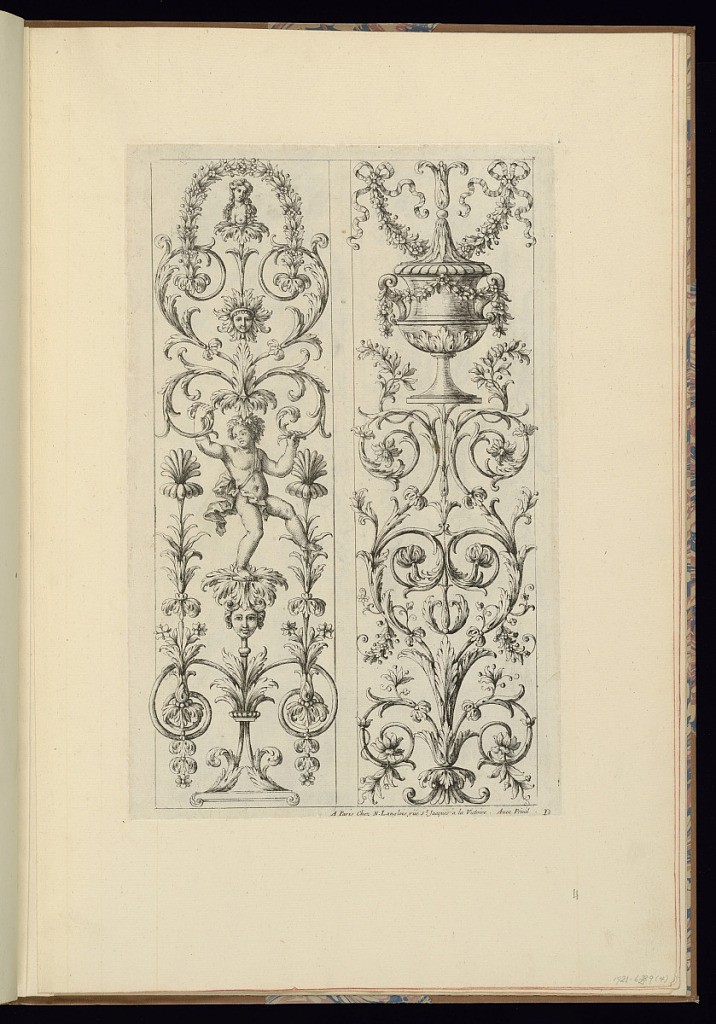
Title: Two Panels of Ornament Design
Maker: Charles Errard, French, c. 1601 - 1689
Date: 1664-1689
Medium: Engraving on laid paper
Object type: Print
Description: Two vertical panels of ornament design. The left panel features a bust of a woman, a frolicking child, and a mascaron set amidst scrolling acanthus leaves. The right panel depicts an urn at top of a scrolling acanthus leaves. The plate is numbered but not signed.